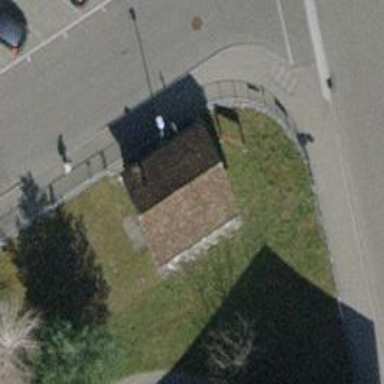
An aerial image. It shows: Shed.